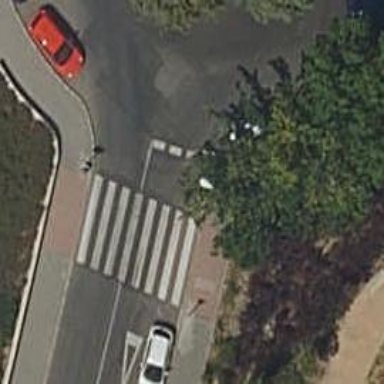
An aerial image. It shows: Uncontrolled crossing on the road.